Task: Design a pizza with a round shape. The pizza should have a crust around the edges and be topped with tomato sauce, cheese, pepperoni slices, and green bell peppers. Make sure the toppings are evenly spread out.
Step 6:
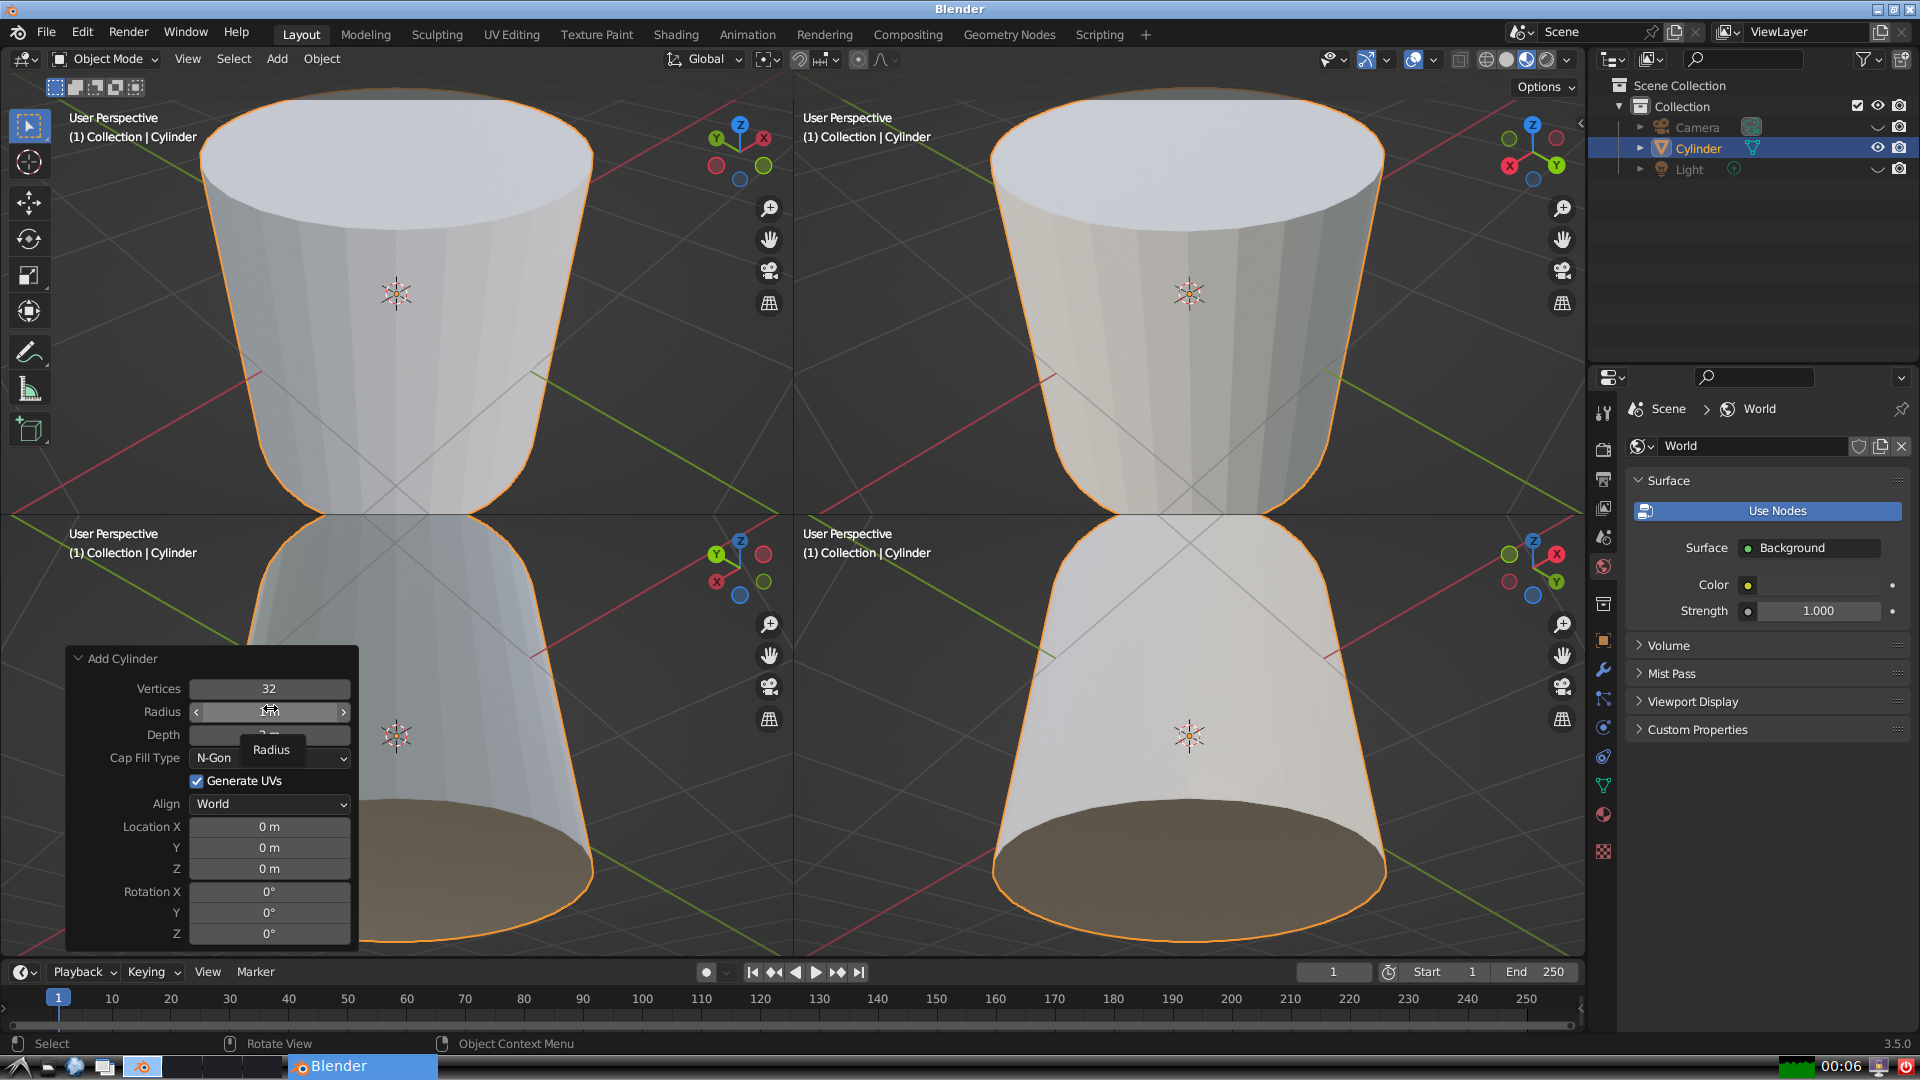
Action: click: no